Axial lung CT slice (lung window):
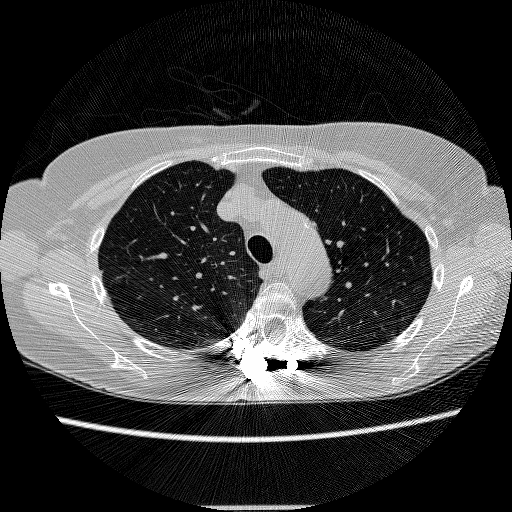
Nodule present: no